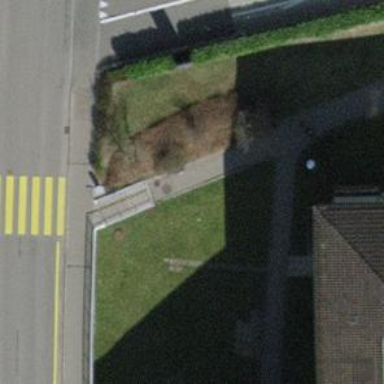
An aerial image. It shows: Concrete steps.